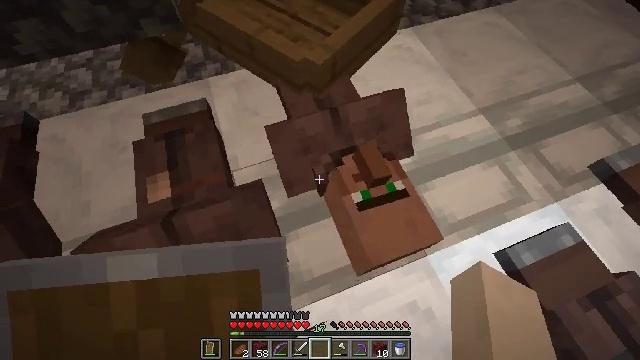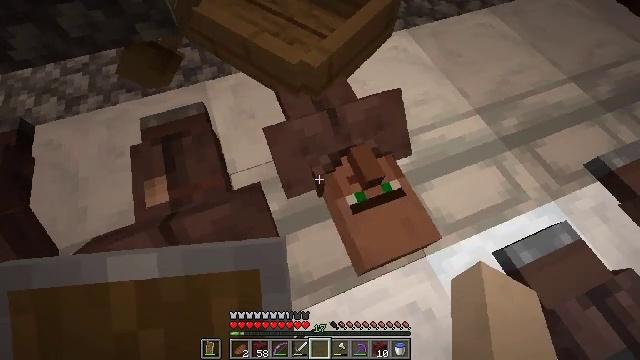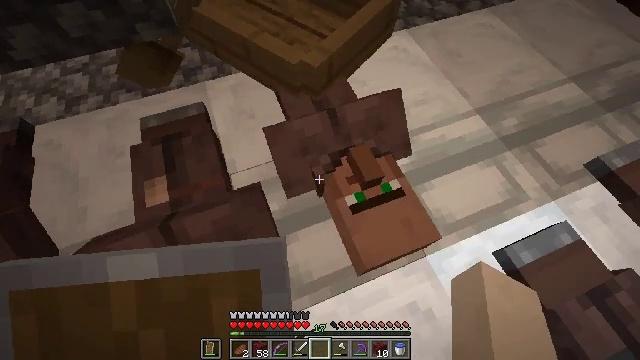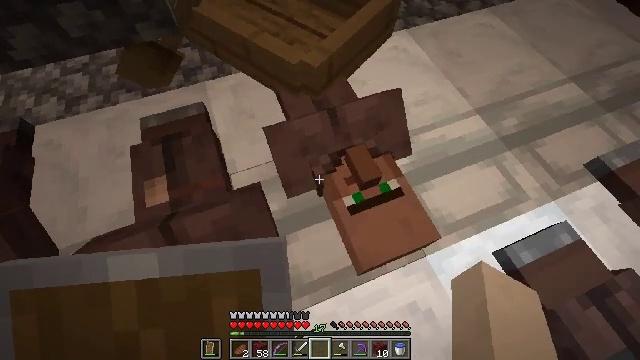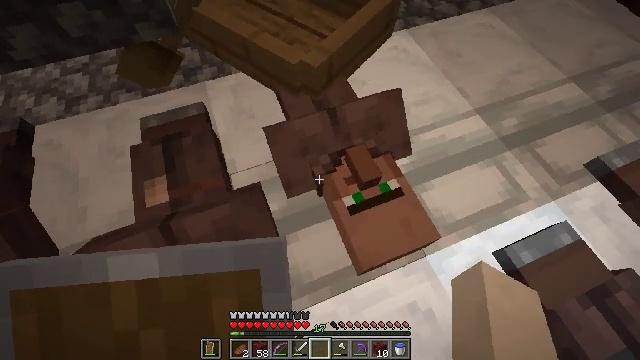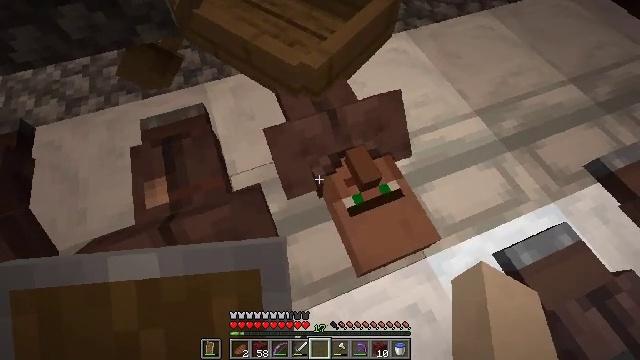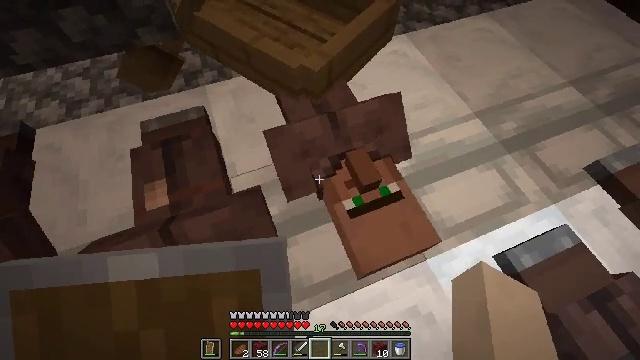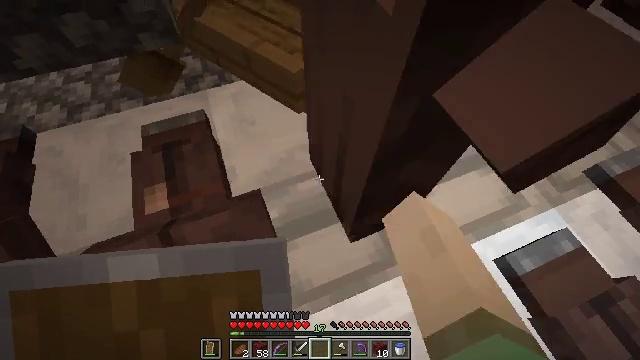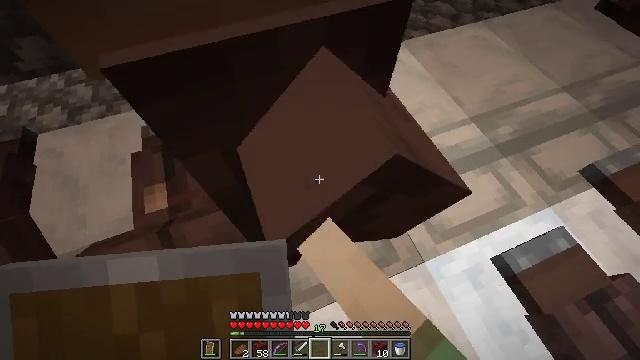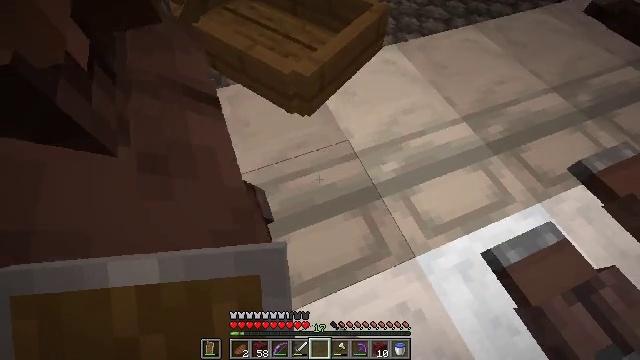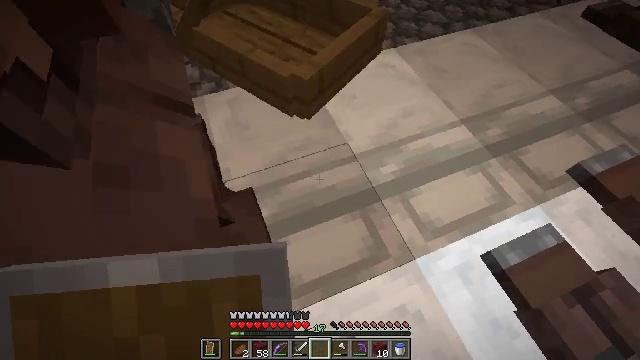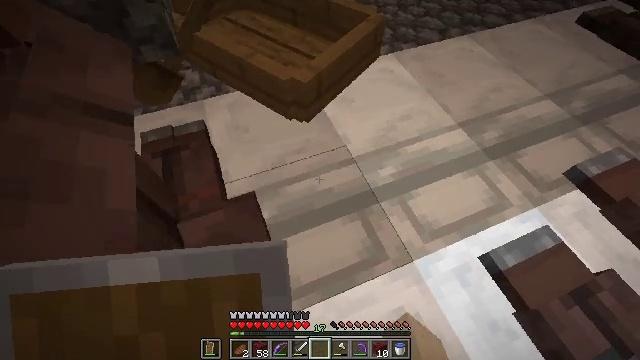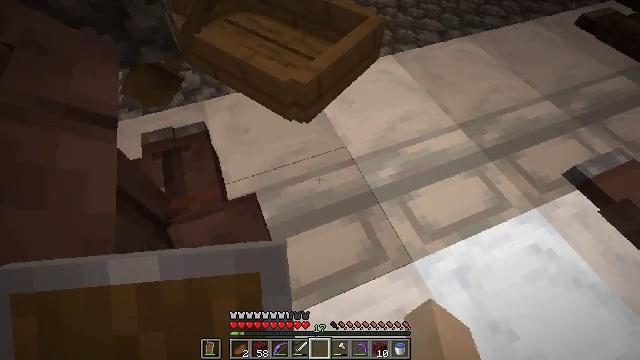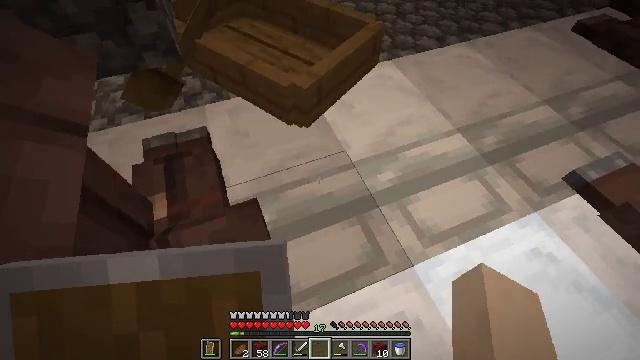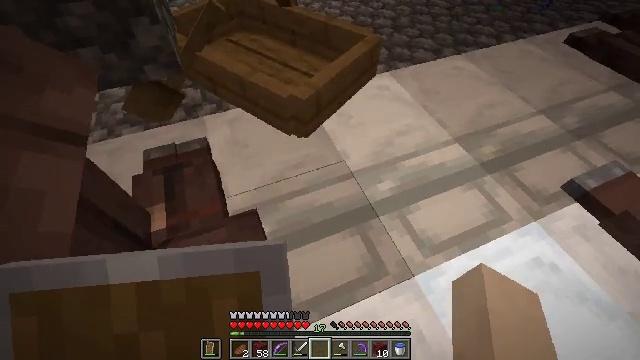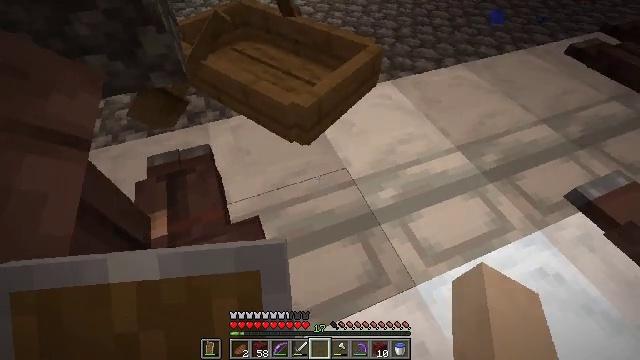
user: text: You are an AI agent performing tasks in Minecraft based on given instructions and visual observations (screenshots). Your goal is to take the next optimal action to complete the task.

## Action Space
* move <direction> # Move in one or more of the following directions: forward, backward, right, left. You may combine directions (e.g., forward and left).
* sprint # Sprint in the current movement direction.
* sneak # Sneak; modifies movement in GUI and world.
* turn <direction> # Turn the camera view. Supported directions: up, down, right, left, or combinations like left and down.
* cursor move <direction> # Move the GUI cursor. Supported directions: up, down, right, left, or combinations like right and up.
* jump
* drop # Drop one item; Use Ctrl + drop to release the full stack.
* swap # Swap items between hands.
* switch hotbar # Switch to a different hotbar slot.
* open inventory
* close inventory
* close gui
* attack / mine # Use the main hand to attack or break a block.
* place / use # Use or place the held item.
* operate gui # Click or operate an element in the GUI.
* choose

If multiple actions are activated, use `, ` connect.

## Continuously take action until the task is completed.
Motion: motion action
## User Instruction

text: Break the white bed to relocate it.
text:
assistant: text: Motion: use / place
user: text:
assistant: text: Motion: use / place
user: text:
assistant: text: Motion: use / place
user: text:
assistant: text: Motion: use / place
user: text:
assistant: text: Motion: no_op
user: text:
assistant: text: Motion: no_op
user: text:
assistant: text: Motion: no_op
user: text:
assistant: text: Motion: no_op
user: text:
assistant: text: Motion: turn up
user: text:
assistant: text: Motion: no_op
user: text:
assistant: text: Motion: turn up
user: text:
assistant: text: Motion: no_op
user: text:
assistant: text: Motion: turn up
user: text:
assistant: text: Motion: turn up
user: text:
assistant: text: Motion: turn up
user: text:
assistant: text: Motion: turn left
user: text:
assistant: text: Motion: turn left and up
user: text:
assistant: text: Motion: turn left and up
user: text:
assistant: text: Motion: turn left
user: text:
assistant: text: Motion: turn left
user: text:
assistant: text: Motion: turn right
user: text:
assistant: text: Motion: turn right
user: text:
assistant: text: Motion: no_op
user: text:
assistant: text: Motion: no_op
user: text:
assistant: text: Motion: turn right
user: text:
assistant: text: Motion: move left, turn right
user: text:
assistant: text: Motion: move forward and move left
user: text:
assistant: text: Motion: move forward and move left, turn right
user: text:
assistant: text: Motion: move forward and move left, turn right
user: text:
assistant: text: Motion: move forward and move left, turn right